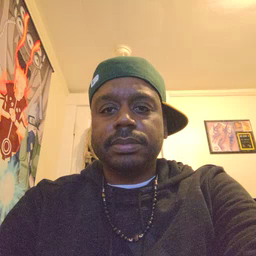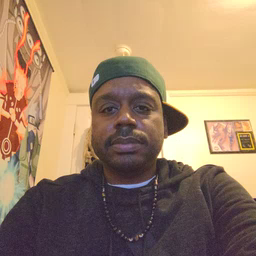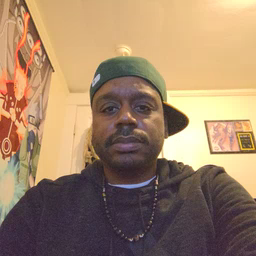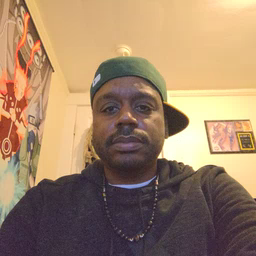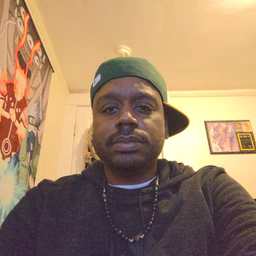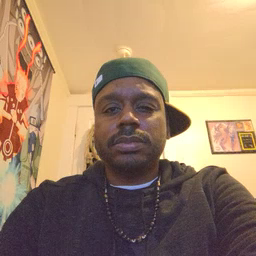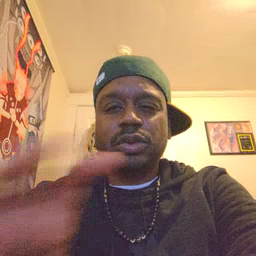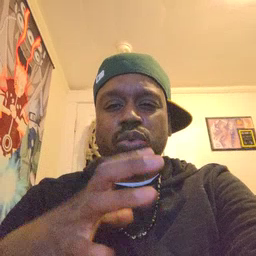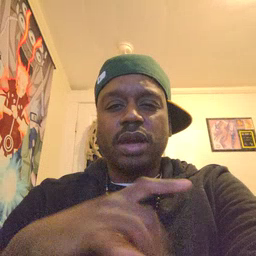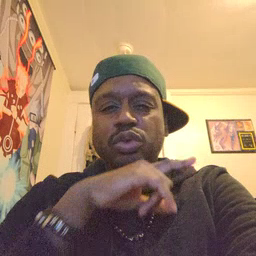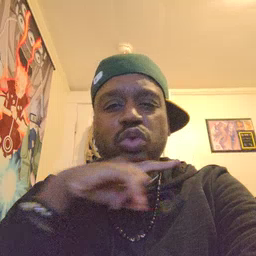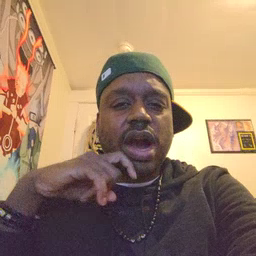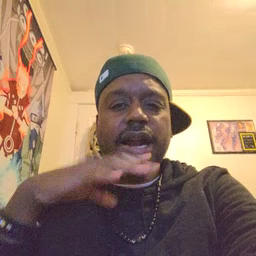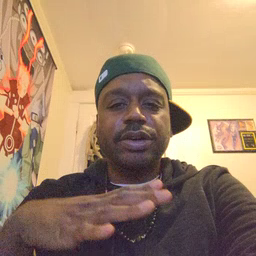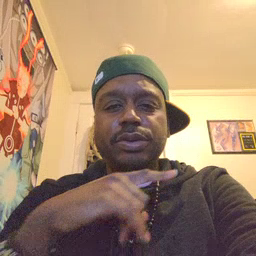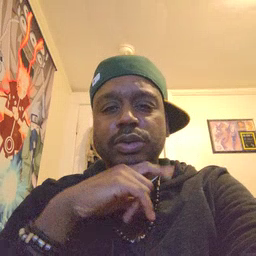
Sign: dryer